Aerial crown-view tile of a tropical tree (Barro Colorado Island, Panama), acquired 20250414:
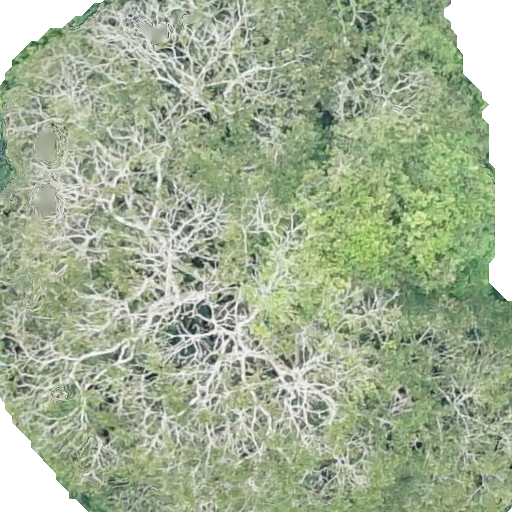
Species: Dipteryx oleifera
GBIF accepted scientific name: Dipteryx oleifera
Crown area: 410.071 m²